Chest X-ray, AP view. Patient: 9 years old, sex M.
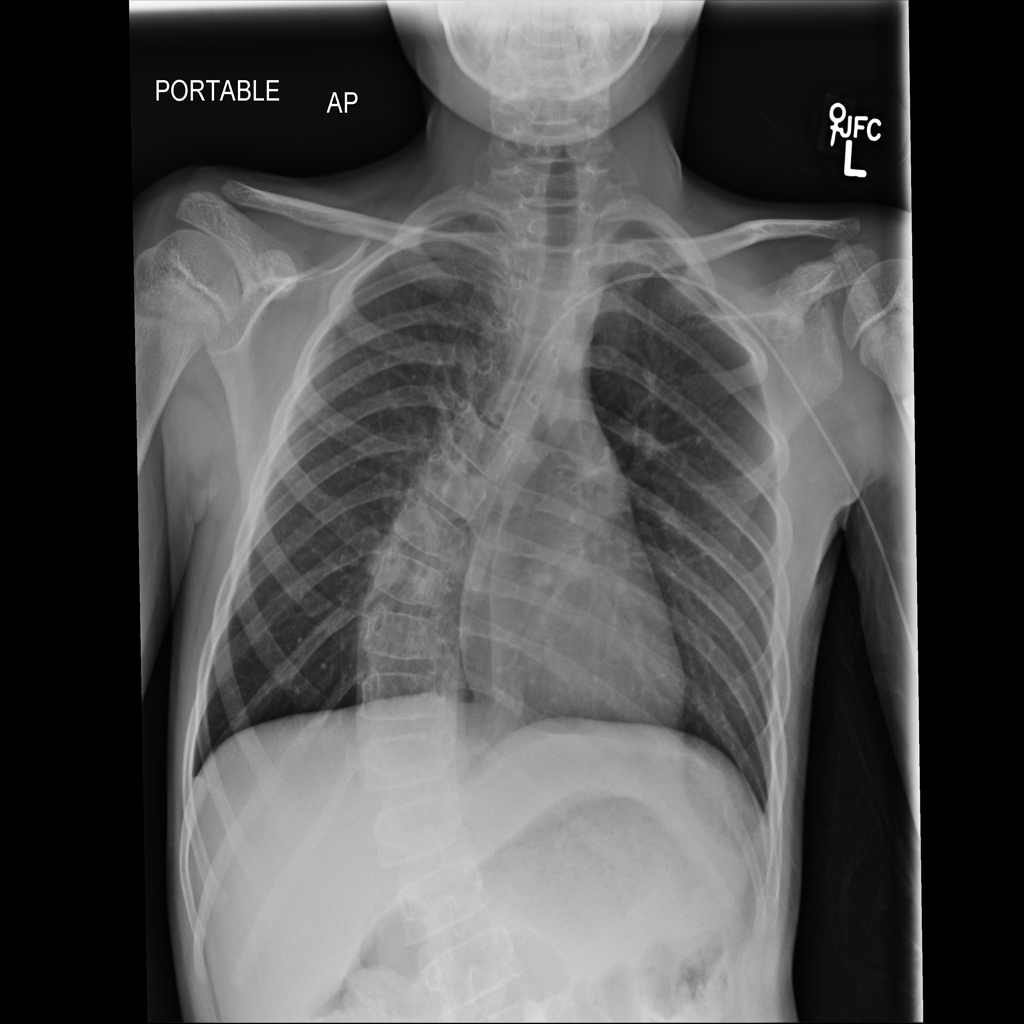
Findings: No Finding